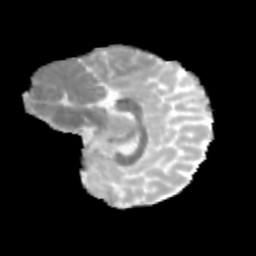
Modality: MD
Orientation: sagittal
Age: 10
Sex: female
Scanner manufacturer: siemens
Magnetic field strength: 3 T
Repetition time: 3.8 s
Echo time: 0.07 s